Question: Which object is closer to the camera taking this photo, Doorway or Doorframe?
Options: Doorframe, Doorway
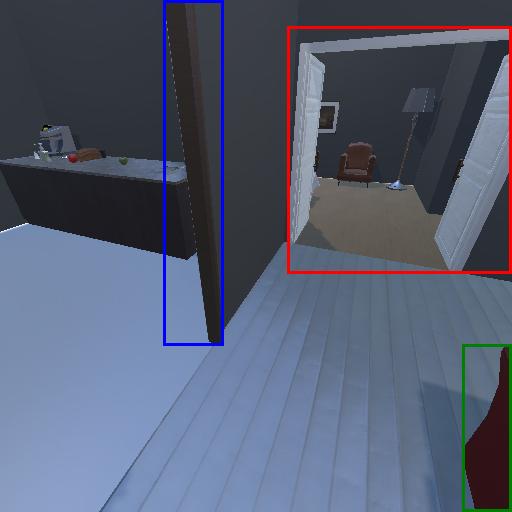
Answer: Doorframe